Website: bh-photo
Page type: billing-address
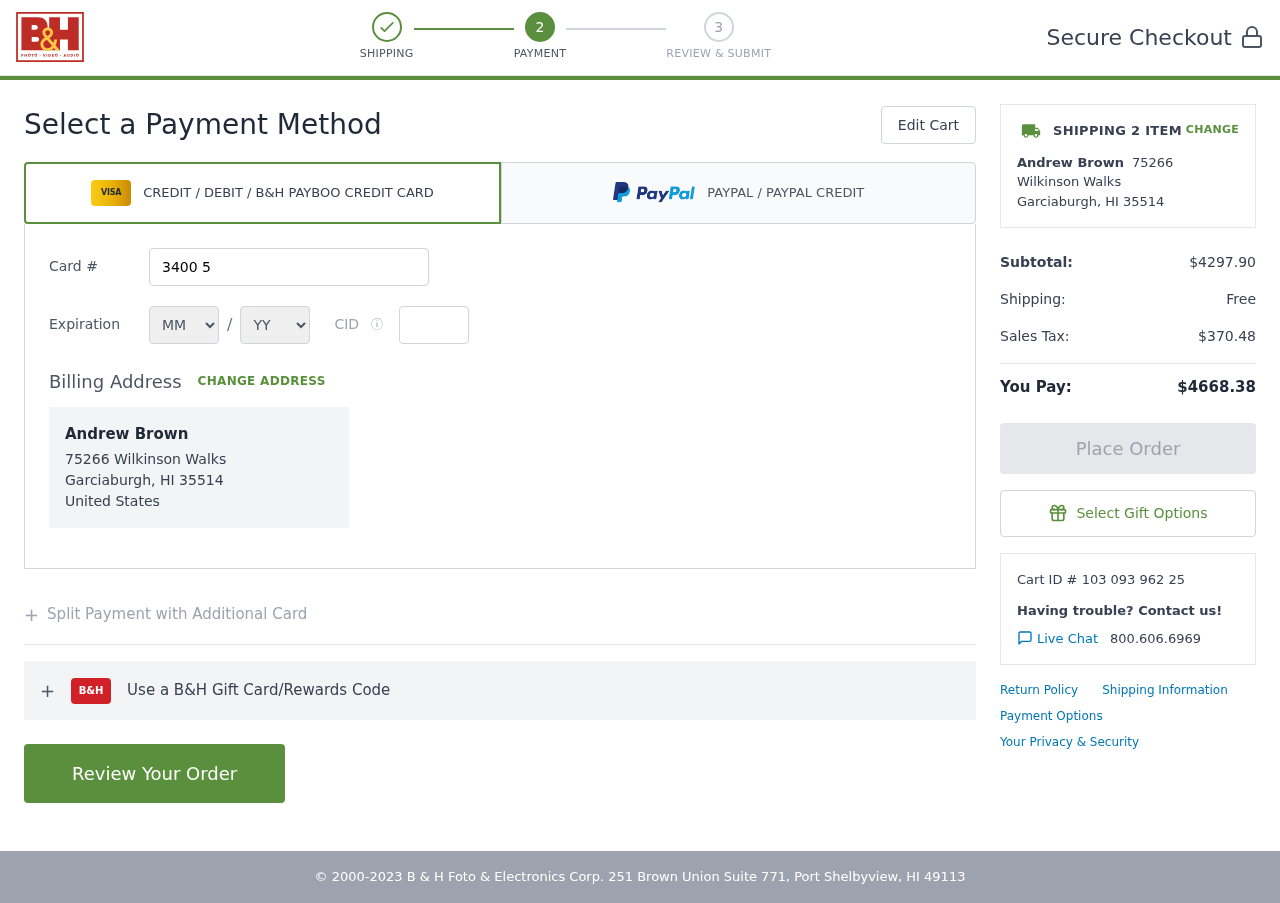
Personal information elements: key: PII_CARD_CVV
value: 9104
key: PII_CARD_EXPIRY_MONTH
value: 02
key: PII_CARD_EXPIRY_YEAR
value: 27
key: PII_CARD_NUMBER
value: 3400 5746 7188 412
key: PII_CITY_STATE_ZIP
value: Garciaburgh, HI 35514
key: PII_COUNTRY
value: United States
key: PII_FULLNAME
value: Andrew Brown
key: PII_STREET
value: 75266 Wilkinson Walks
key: PII_FULLNAME2
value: Andrew Brown
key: PII_STREET2
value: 75266 Wilkinson Walks
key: PII_CITY_STATE_ZIP2
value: Garciaburgh, HI 35514
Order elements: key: ORDER_NUM_ITEMS
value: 2
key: ORDER_SUBTOTAL
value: $4297.90
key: ORDER_SHIPPING_COST
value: Free
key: ORDER_TAX
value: $370.48
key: ORDER_TOTAL
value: $4668.38
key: ORDER_ID
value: Cart ID # 103 093 962 25